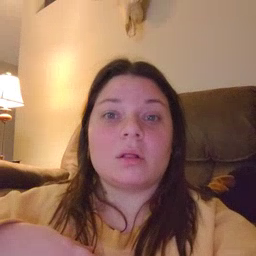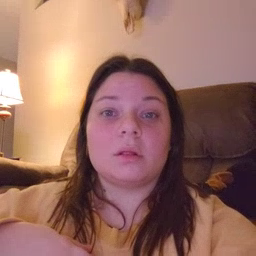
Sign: fall